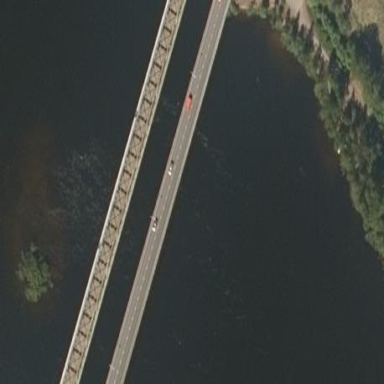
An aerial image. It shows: Bridge with beam structure.